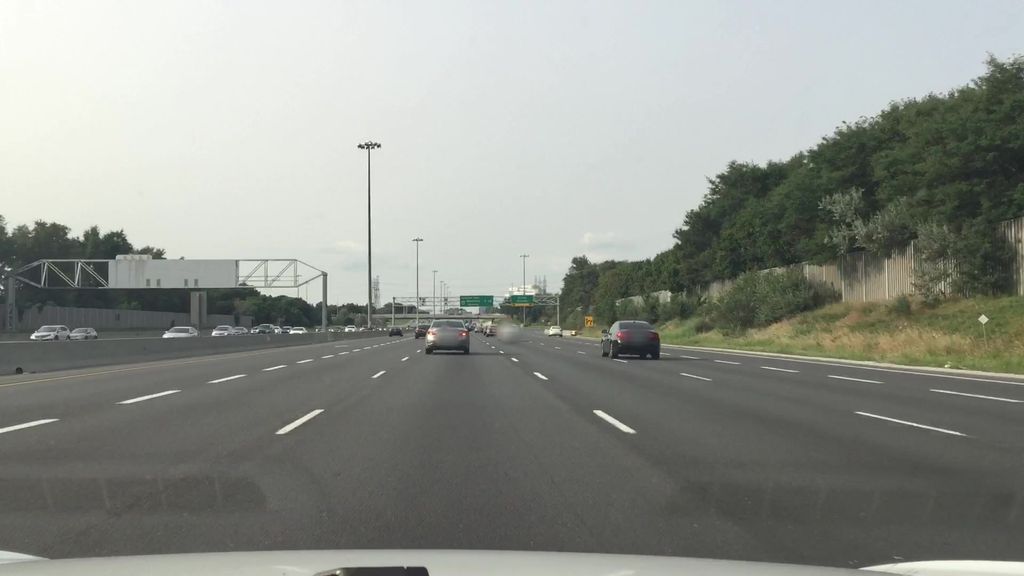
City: toronto